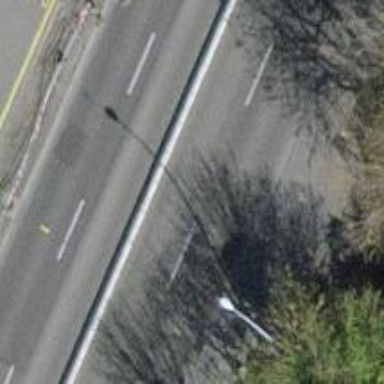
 there is parallel parking lane with parking on the kerb."